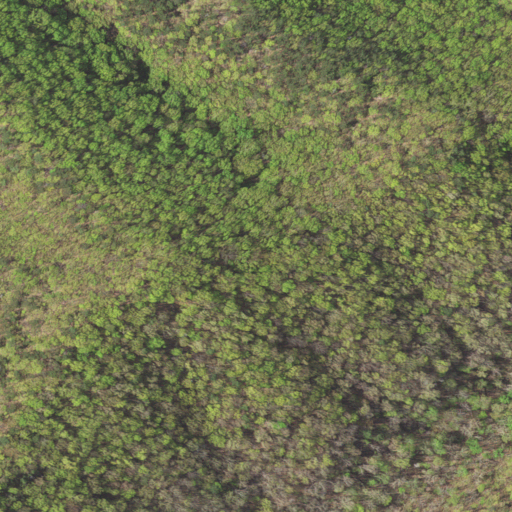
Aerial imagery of mountain in Virginia named Lick Mountain containing deciduous forest, mixed forest, and evergreen forest